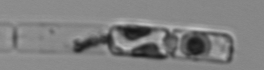
Label: Guinardia_delicatula_TAG_internal_parasite